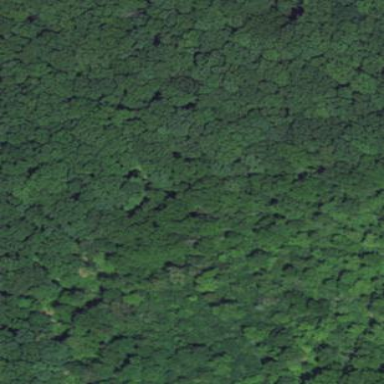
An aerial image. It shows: Nature reserve within woodland area.